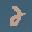
Label: 2